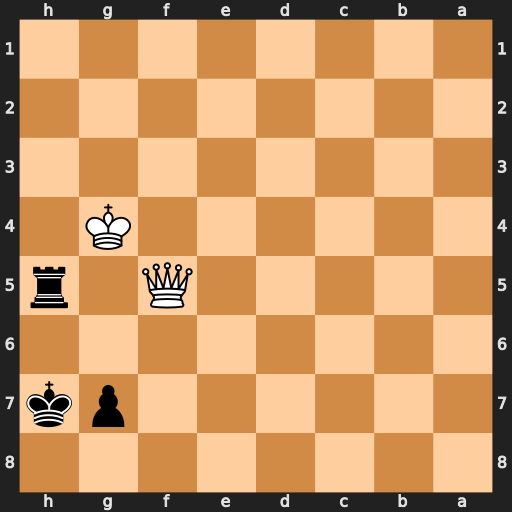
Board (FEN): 8/6pk/8/5Q1r/6K1/8/8/8
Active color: b
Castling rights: -
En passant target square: -
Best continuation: Rxf5 Kxf5 Kh6 Kg4 Kg6